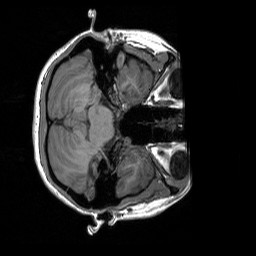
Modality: T1w
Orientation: axial
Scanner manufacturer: siemens
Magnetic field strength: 3 T
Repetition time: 1.76 s
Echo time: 0.0022 s